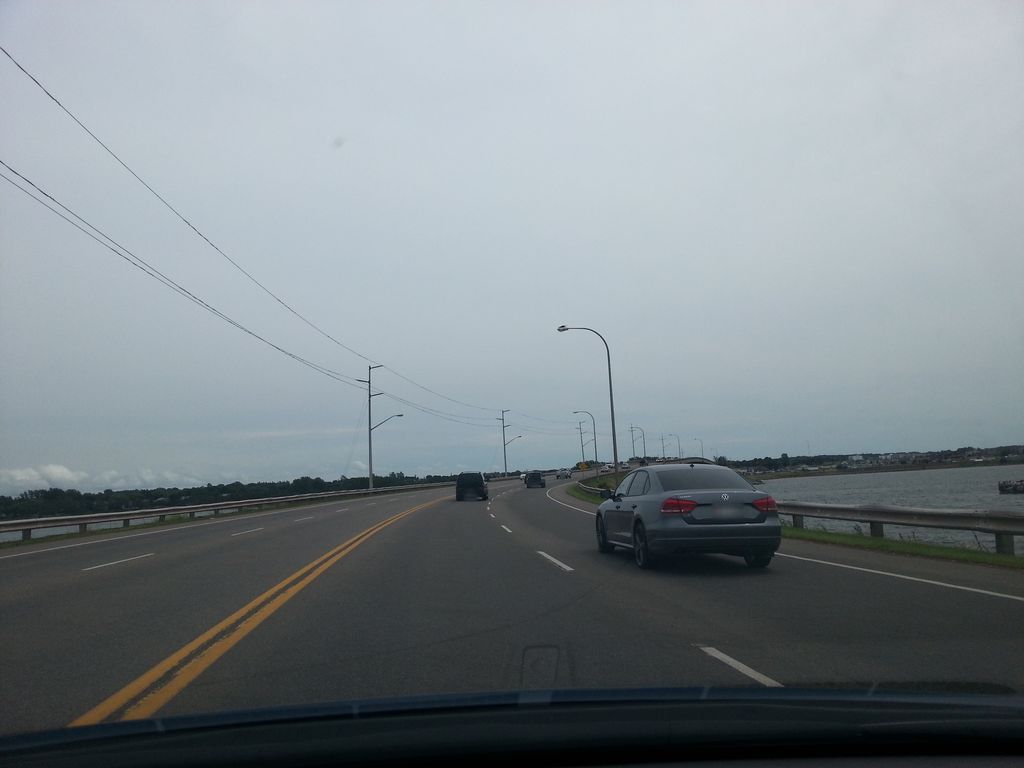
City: charlottetown